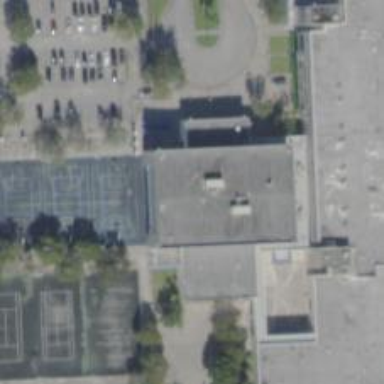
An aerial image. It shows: School.